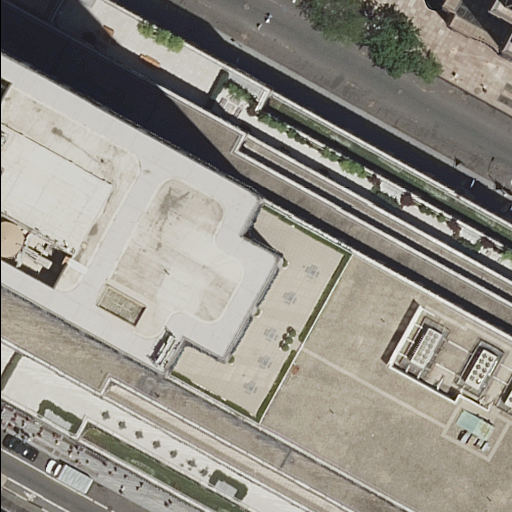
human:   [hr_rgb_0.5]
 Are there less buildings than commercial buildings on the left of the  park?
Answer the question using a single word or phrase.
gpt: no

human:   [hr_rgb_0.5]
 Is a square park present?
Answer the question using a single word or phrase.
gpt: no

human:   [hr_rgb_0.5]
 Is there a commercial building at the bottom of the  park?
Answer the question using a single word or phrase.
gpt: yes

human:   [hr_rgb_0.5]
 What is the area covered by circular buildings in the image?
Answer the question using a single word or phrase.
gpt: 0m2

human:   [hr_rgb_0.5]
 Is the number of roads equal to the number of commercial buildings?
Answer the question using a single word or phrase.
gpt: no

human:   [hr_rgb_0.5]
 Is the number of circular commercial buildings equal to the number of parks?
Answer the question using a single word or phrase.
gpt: no

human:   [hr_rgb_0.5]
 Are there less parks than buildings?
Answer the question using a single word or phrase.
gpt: yes

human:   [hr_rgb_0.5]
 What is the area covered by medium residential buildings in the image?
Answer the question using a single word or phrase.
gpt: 0m2

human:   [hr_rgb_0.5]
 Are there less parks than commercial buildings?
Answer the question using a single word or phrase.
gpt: yes

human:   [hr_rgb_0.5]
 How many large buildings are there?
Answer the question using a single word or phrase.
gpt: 2

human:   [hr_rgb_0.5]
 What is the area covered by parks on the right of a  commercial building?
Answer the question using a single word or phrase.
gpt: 745m2

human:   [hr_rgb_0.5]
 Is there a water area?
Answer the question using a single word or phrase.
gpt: no

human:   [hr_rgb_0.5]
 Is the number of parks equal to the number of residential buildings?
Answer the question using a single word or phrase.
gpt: no

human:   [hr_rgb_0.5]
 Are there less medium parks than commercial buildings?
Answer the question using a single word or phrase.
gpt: yes

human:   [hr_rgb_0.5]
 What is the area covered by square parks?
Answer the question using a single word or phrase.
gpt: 0m2

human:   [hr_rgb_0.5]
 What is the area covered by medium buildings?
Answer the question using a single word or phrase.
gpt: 0m2

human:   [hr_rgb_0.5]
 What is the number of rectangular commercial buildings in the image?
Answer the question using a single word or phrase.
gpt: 1

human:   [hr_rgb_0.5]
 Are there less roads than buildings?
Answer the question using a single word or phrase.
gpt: no

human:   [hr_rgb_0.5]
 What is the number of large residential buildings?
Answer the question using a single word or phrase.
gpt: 0

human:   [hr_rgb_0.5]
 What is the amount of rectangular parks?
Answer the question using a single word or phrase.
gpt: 1

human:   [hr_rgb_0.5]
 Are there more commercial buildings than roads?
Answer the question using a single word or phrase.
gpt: no

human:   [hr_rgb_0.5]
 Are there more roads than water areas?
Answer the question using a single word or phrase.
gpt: yes

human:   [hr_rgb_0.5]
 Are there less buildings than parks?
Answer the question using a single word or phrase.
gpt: no

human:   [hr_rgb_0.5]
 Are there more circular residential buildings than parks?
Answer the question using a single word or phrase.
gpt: no

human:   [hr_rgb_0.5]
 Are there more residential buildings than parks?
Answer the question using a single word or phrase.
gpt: no

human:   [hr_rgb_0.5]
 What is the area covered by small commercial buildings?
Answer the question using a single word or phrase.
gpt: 0m2

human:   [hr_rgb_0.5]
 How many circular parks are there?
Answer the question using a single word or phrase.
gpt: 0

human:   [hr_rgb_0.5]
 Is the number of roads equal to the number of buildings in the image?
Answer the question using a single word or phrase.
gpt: no

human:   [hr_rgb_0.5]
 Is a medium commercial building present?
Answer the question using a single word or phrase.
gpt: no

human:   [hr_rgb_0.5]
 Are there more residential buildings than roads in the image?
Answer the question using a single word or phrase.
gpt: no

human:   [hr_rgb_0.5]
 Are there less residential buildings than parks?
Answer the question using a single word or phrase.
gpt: yes

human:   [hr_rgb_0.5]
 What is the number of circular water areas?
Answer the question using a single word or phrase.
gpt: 0

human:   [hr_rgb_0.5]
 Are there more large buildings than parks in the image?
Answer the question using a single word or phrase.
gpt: yes

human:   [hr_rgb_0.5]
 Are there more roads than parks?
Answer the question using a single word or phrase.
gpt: yes

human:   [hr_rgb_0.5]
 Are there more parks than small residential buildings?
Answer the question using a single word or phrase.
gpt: yes

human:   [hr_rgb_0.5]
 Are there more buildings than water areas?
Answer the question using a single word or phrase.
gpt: yes